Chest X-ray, PA view. Patient: 69 years old, sex M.
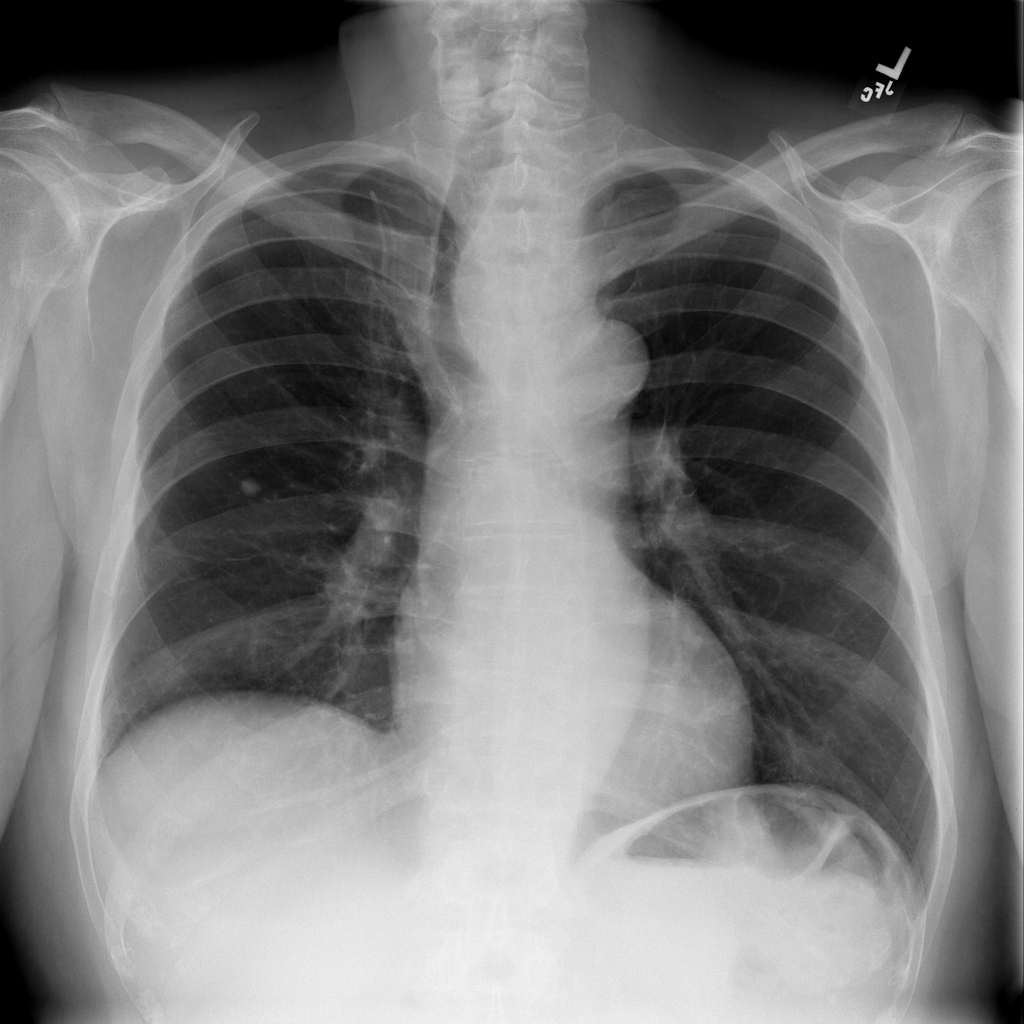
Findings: Mass, Nodule